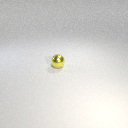
small yellow metal sphere